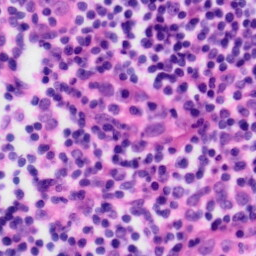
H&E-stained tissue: Tonsil